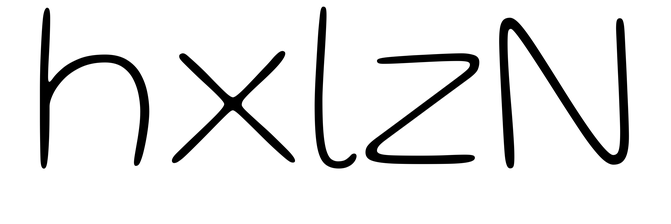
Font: Gluten_Thin